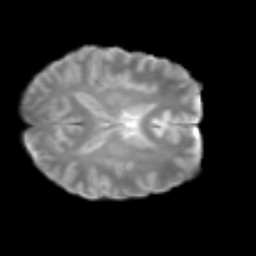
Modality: T2w
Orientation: axial
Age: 23
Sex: male
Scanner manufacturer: siemens
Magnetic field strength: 3 T
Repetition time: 2.3 s
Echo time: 0.085 s